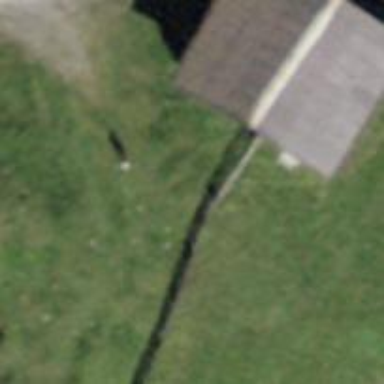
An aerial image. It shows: Fence is in the image.